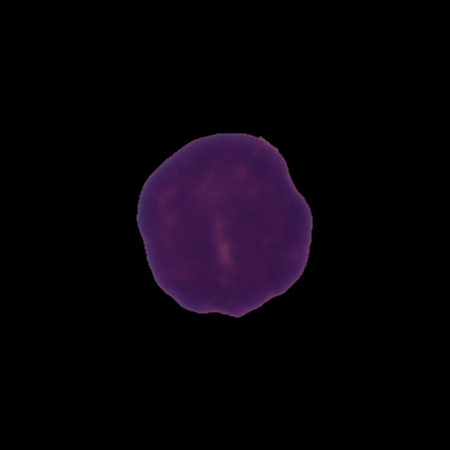
Label: healthy